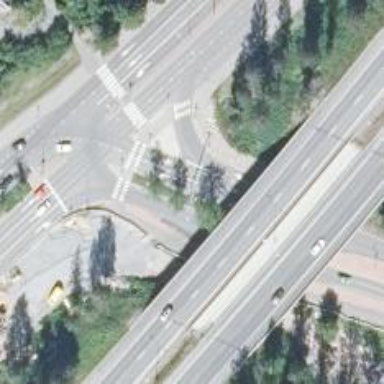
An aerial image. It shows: Asphalt cycleway with crossing.